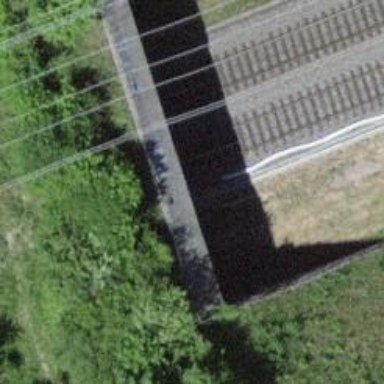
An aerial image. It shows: Railway tunnel with one electrified track and contact lines.